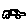
Label: car